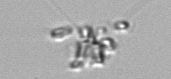
Label: Chaetoceros_didymus_TAG_external_flagellate